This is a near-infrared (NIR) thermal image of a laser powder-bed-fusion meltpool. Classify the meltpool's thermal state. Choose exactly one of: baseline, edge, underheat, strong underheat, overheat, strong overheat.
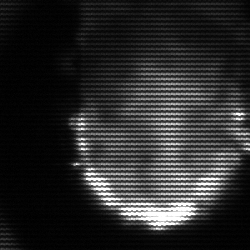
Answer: baseline